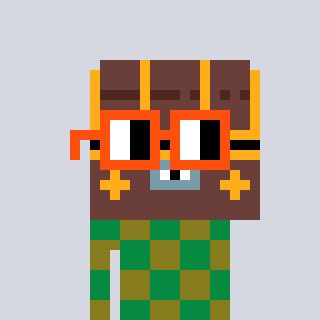
a pixel art character with square orange glasses, a treasure chest-shaped head and a gunk-colored body on a cool background